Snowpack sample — Loveland Pass, Silver Plume, Colorado, USA (1/12/25, 11:40 AM MST)
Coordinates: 39.66, -105.88
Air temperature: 7 °F
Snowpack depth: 140 cm
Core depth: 10 cm
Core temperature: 41 °F
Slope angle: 11°, slope face: 30°
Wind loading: high
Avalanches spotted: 2
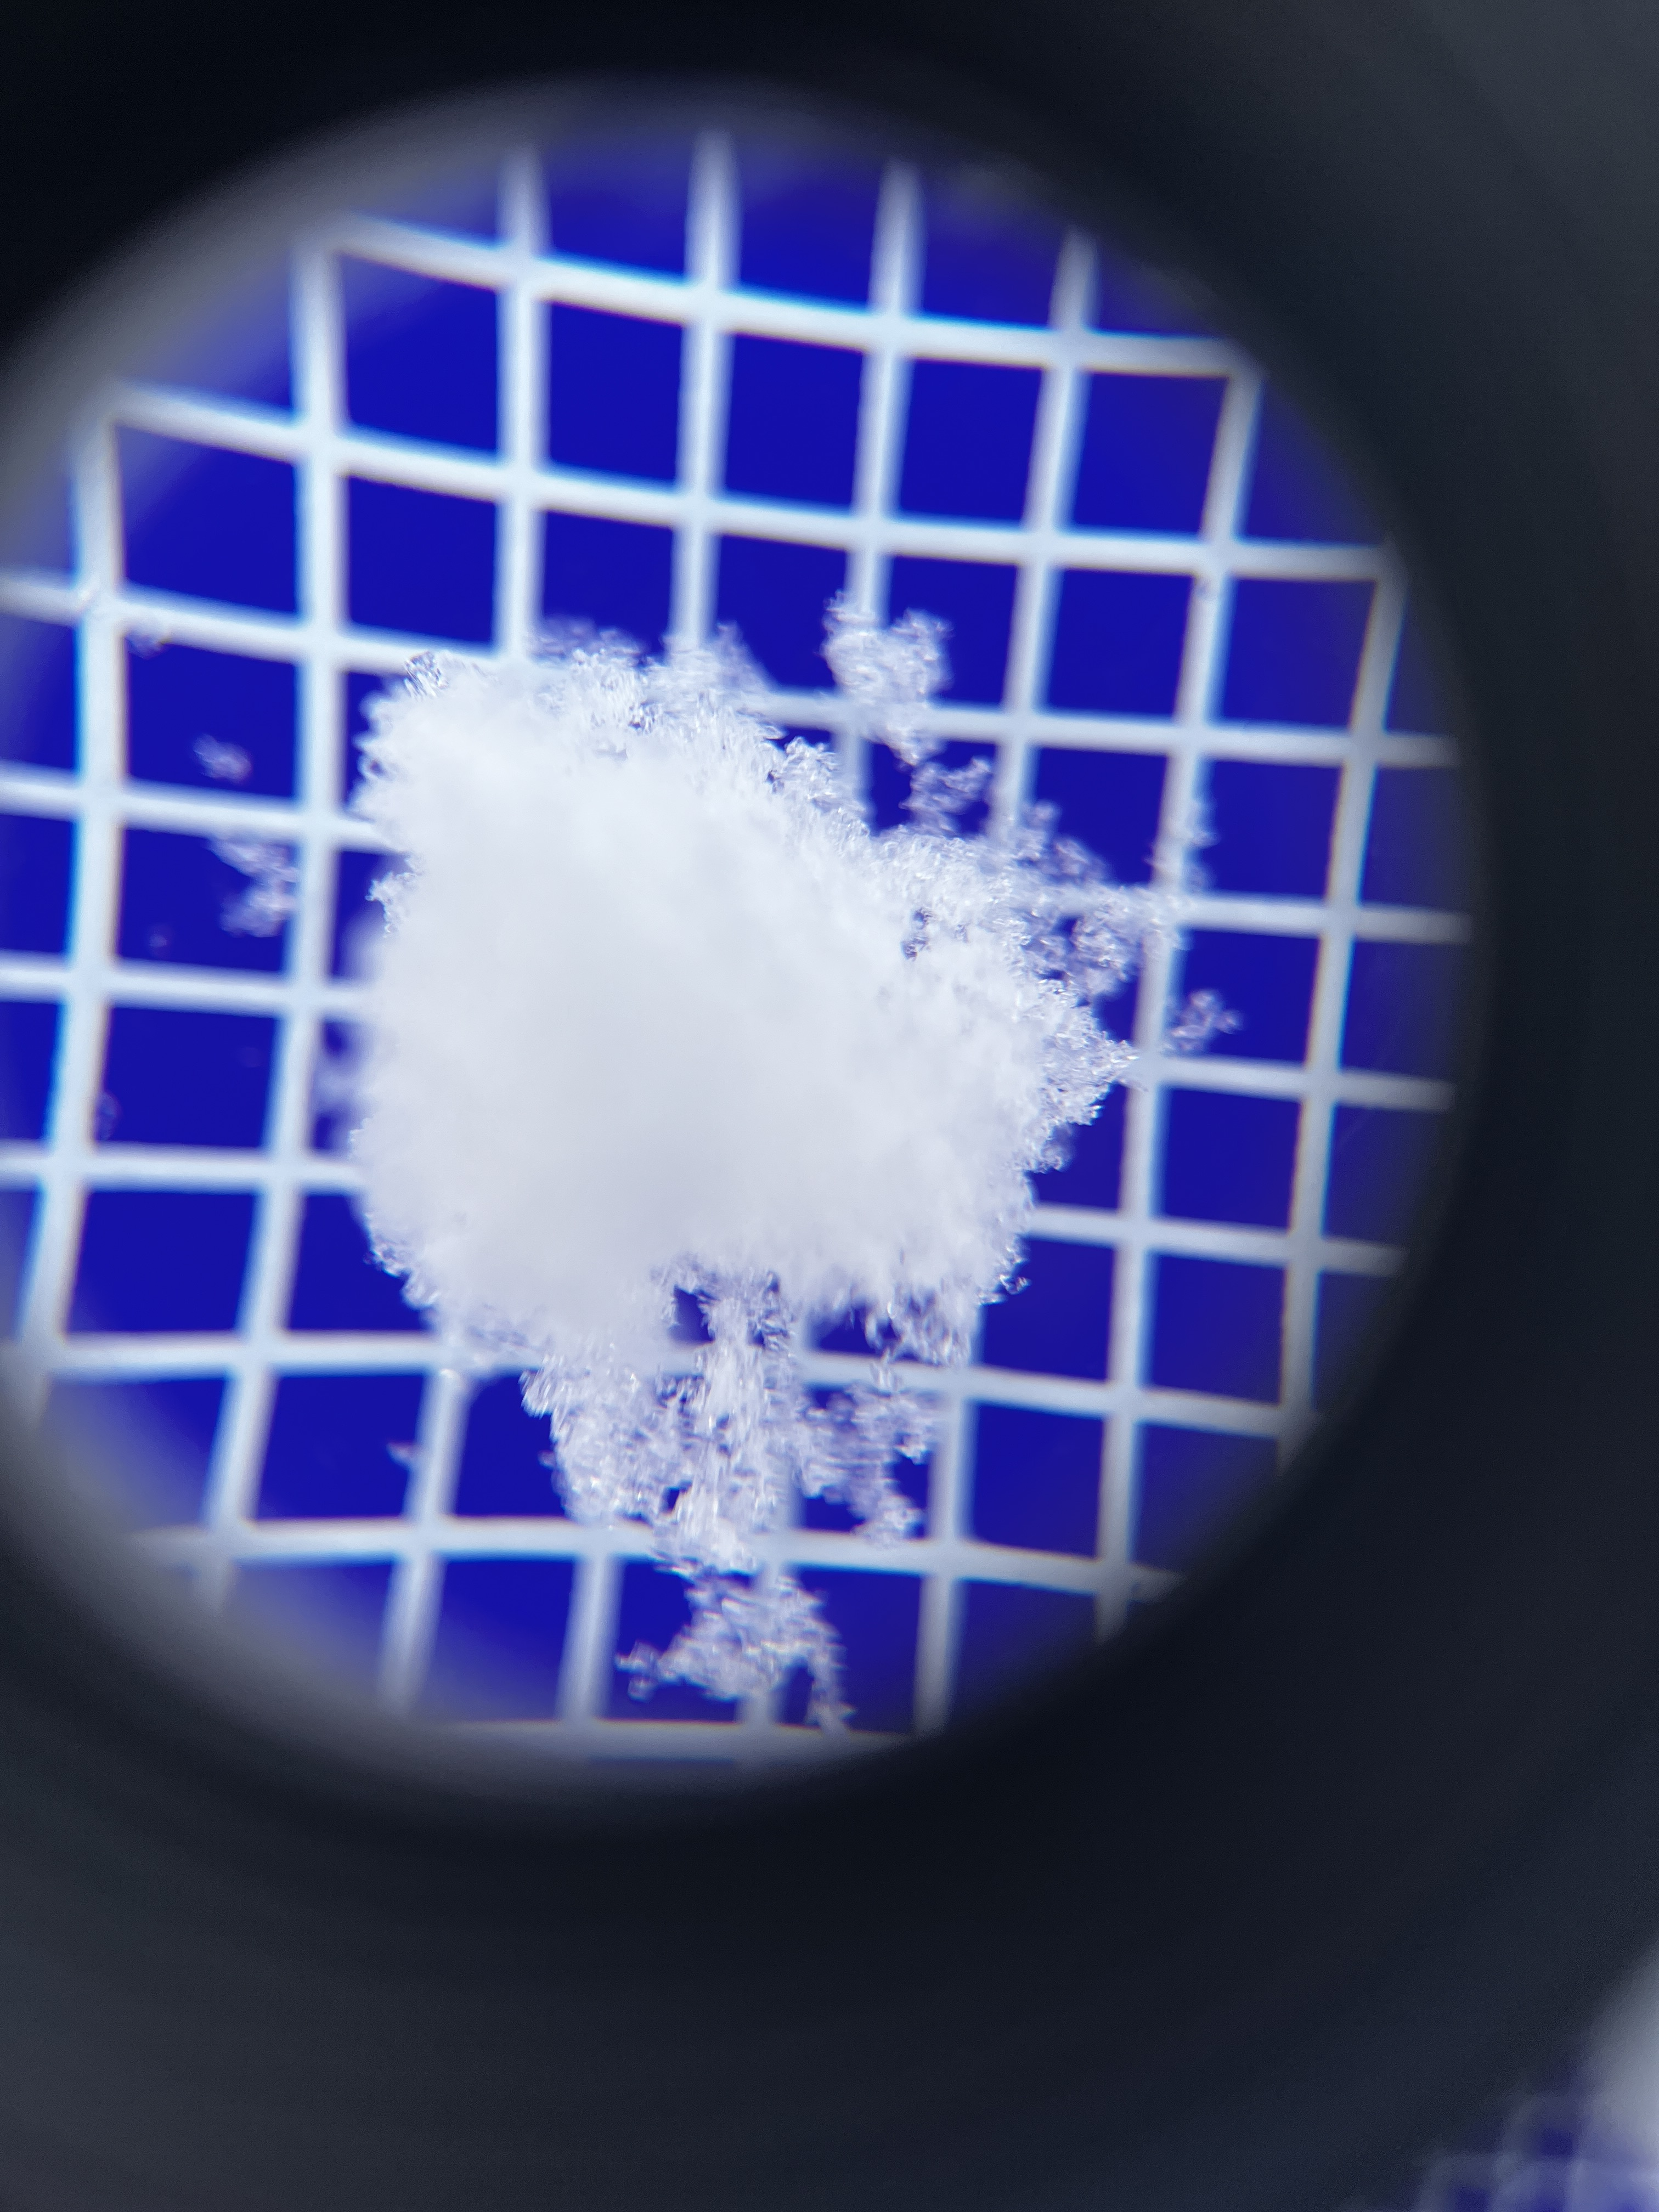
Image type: magnified_profile
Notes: Pilot using slightly modified coring method that took too large segment for snow profile picturing, advised not to use in higher level models. Two avalanche on south face nearby, partially cloudy with light snow in the last 24 hours. Lots of wind loading on eastern features.